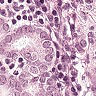
Metastatic tissue present: yes